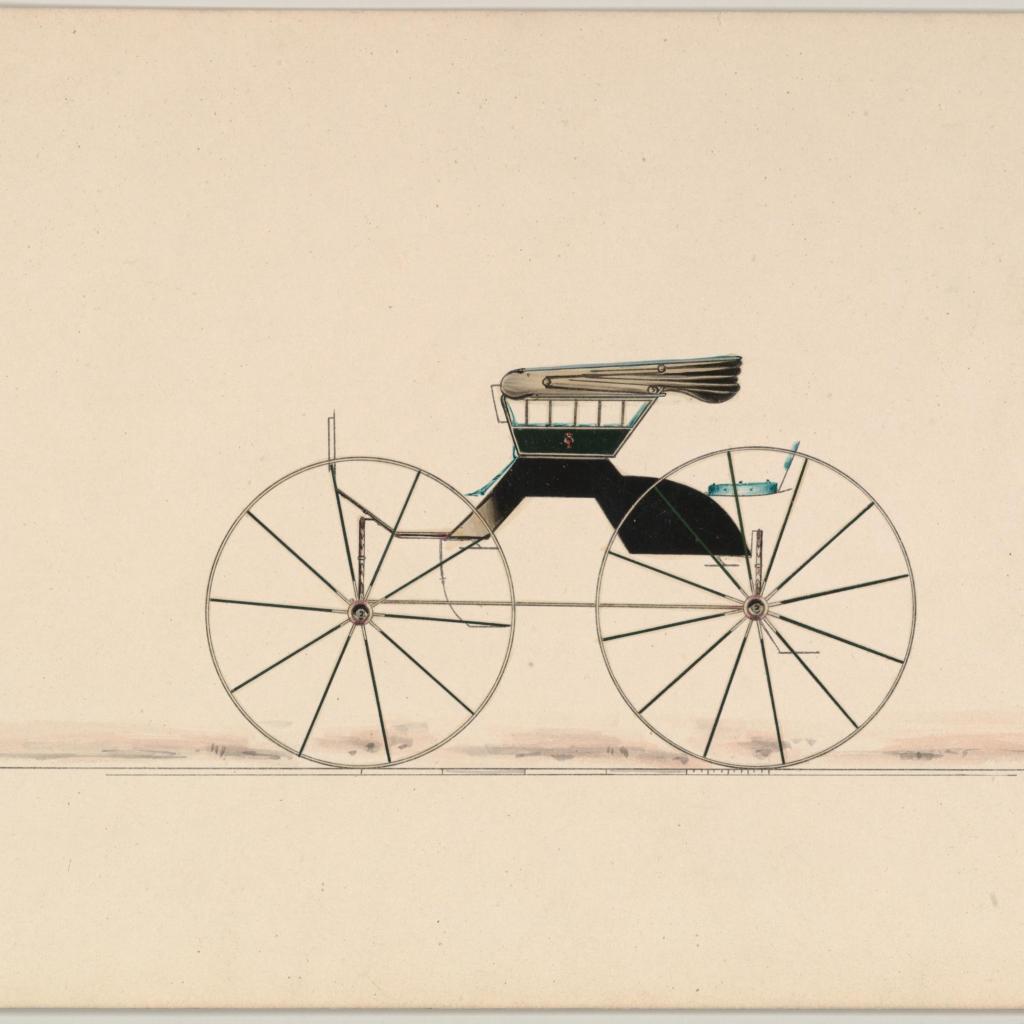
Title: Design for Road Wagon
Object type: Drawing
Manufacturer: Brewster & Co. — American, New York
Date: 1850–70
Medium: Pen and black ink, watercolor and gouache with gum arabic
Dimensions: sheet: 6 x 9 1/2 in. (15.2 x 24.1 cm)
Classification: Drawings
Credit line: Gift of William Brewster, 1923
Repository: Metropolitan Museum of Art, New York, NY